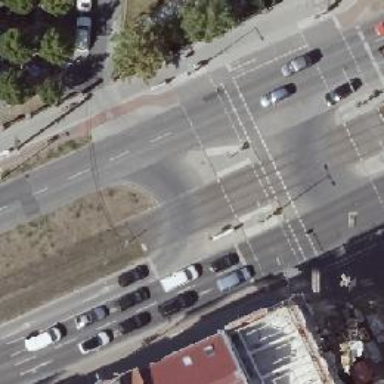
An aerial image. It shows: Footway that serves as traffic island.